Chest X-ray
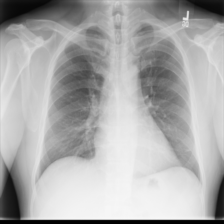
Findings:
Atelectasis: positive
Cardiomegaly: negative
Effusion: negative
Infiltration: negative
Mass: negative
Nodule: negative
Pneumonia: negative
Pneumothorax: negative
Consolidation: negative
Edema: negative
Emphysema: negative
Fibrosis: negative
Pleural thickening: negative
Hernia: negative